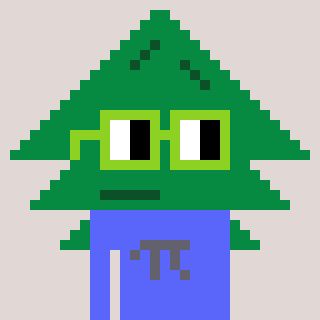
a pixel art character with square light green glasses, a fir-shaped head and a purple-colored body on a warm background